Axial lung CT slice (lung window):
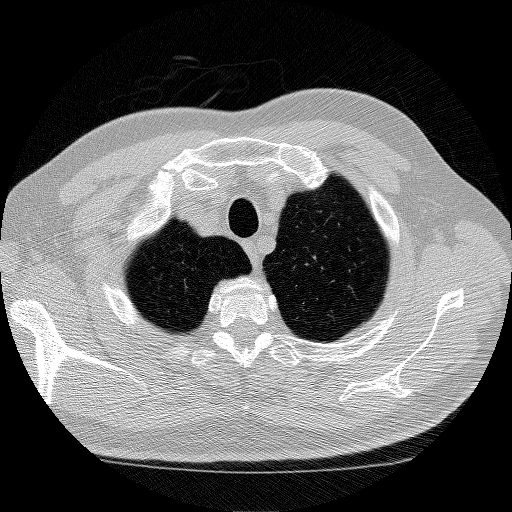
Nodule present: no